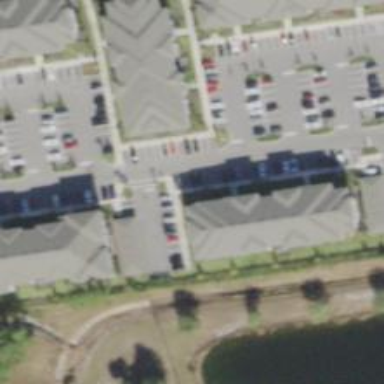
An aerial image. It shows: Residential road.